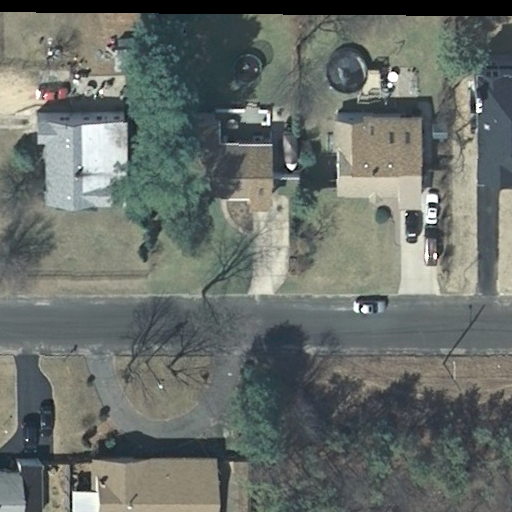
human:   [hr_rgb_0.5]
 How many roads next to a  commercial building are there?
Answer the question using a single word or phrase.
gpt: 0

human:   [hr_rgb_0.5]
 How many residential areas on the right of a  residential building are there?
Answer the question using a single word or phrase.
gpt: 0

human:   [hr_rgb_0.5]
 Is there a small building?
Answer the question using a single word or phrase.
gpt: yes

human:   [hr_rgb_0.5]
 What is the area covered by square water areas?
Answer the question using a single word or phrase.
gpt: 0m2

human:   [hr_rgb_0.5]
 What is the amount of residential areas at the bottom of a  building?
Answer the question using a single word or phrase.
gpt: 1

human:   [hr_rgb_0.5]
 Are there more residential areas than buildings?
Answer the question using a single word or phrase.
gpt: no

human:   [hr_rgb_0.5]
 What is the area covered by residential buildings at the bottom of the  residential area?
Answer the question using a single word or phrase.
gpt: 0m2

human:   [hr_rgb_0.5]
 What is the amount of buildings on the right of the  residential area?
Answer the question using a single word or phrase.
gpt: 6

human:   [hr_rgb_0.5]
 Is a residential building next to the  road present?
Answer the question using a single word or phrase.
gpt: yes

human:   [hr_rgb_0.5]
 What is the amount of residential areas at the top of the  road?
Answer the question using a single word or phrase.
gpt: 0

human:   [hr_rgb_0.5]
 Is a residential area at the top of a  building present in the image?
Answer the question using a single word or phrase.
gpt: no

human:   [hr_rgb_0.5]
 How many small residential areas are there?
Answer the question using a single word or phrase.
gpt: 0

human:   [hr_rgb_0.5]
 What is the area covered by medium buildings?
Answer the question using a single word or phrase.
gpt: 1383m2

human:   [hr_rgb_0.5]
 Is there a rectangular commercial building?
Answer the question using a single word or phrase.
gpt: no

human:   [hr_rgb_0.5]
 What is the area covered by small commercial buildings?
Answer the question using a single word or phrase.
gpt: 0m2

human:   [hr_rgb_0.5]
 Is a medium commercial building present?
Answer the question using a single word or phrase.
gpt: no

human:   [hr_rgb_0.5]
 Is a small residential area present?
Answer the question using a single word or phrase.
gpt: no

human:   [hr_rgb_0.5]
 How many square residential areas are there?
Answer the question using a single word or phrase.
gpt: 0

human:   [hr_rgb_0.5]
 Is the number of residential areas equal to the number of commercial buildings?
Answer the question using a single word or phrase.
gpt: no

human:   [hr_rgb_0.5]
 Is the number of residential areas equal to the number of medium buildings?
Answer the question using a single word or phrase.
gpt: no

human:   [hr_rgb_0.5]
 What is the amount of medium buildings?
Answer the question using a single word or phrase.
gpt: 5

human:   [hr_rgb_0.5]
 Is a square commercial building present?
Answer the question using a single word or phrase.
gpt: no

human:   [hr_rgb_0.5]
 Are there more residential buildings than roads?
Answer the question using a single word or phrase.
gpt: yes

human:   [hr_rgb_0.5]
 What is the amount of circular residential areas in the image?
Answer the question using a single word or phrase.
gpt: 0

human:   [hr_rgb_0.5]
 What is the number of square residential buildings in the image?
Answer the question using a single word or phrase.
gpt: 0

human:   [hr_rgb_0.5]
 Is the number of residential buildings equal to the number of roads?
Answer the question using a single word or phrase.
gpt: no

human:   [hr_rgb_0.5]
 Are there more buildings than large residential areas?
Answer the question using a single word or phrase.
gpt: yes

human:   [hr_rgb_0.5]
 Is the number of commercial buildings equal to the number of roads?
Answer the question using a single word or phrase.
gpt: no

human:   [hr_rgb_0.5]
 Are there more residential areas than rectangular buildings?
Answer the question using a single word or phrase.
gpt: no

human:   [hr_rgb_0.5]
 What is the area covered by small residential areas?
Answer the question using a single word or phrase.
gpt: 0m2

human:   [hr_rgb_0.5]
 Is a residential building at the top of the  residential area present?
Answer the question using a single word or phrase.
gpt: yes

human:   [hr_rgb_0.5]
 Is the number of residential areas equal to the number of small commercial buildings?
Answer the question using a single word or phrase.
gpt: no

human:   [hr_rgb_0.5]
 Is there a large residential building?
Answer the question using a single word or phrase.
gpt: no

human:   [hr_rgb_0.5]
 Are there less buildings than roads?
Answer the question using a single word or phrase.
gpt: no

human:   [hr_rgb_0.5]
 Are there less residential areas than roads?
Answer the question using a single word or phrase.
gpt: no

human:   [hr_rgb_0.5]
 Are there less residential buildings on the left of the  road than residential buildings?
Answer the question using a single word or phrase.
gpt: yes